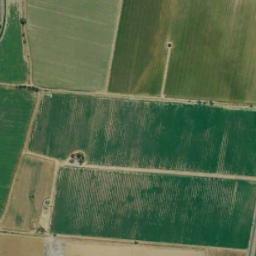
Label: rectangular_farmland